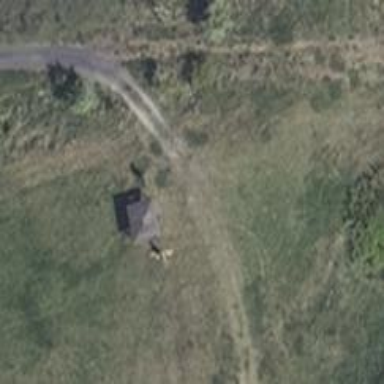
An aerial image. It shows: Picnic site with shelter. The shelter type is picnic shelter.